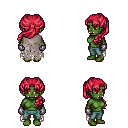
a pixel art fantasy rpg character, female body template, orc, green skin, gray tattered cape, teal pants, ruby red princess hairstyle, metal gloves, four views (front, back, left, right), 2x2 character sprite sheet, small pixel art, hard edges, no anti-aliasing